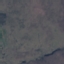
Land use / land cover: HerbaceousVegetation